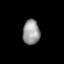
Tissue: lung
Cell type: Others
Senescence score: 0.1999
Nuclear area (px): 416
Mean DAPI intensity: 152.026